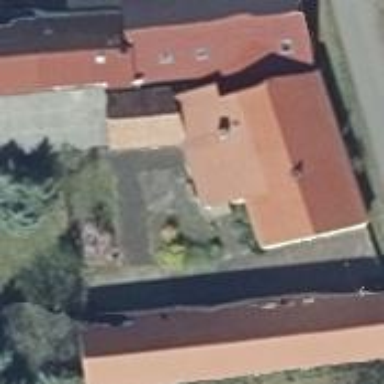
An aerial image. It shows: Gabled house with red roof oriented along direction.